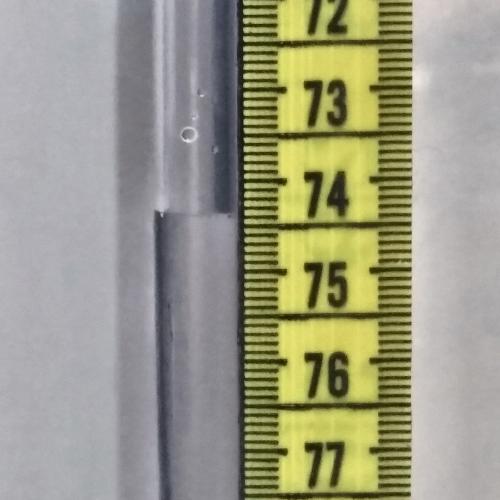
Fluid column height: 74.4 cm